Field crop: tomato
Growth stage: 1
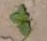
Species: solanum